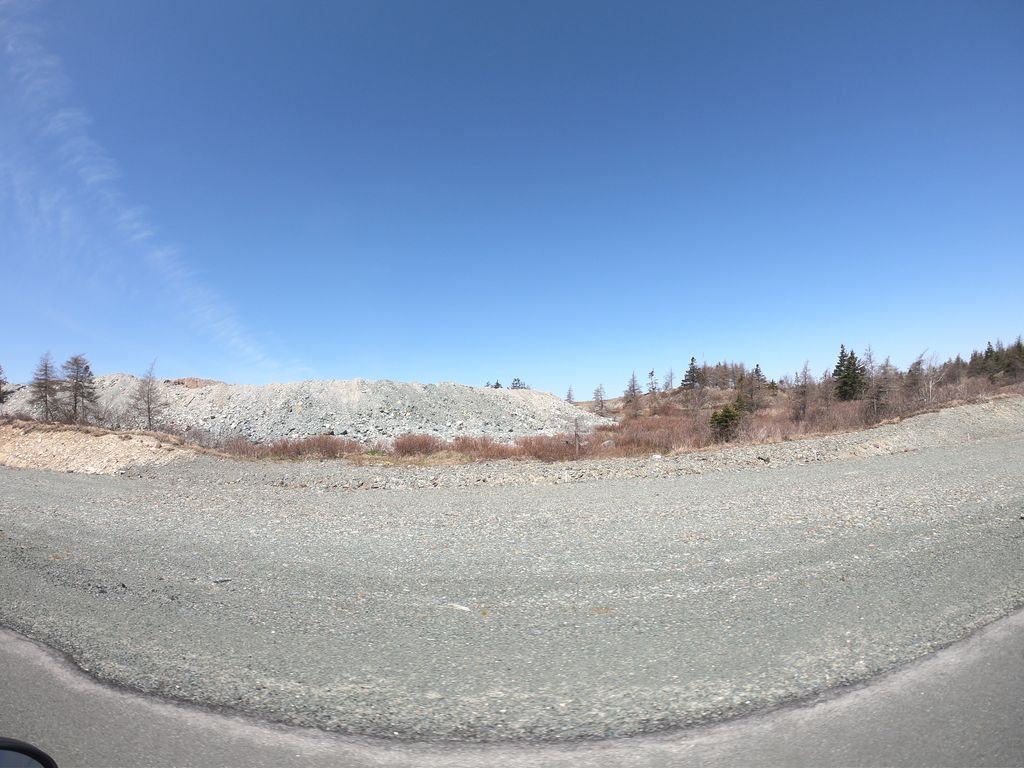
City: st_johns